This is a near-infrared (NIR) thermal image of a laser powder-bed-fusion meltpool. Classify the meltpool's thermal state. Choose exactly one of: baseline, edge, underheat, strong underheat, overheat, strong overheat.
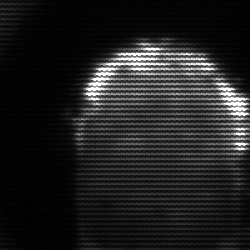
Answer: baseline